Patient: sex M, age 35
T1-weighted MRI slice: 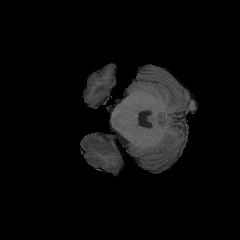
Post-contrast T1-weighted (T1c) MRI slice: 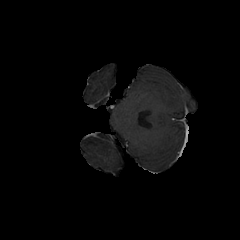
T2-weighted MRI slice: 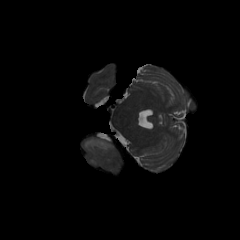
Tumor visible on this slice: yes
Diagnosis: Astrocytoma, IDH-mutant
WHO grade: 4